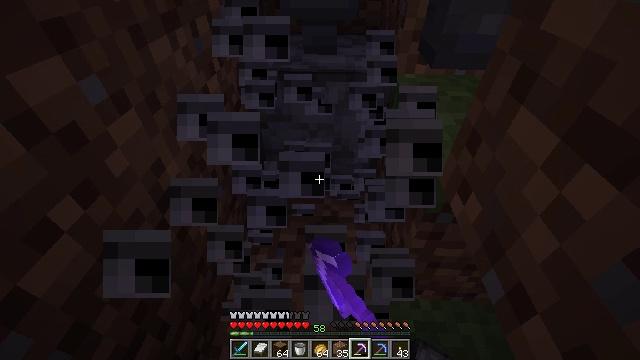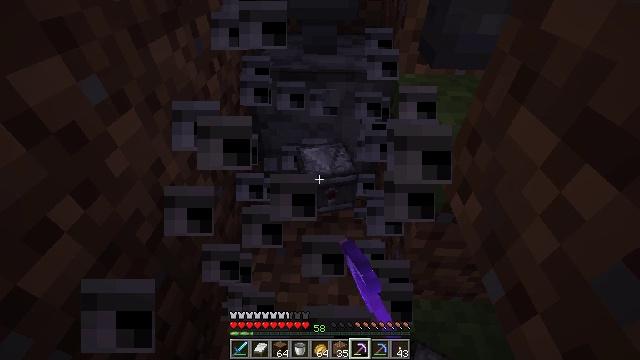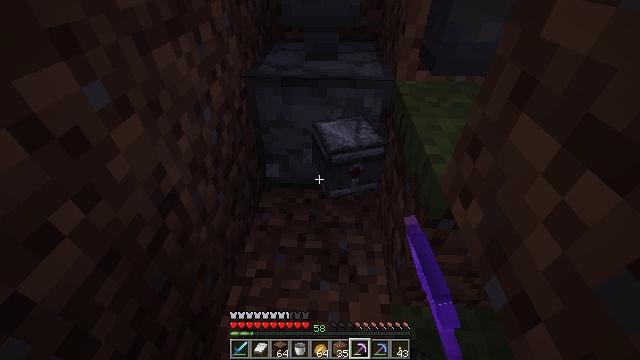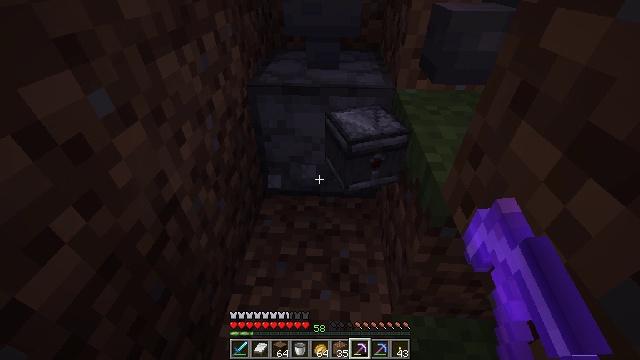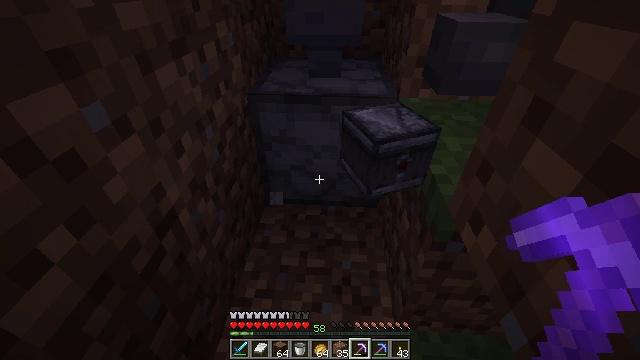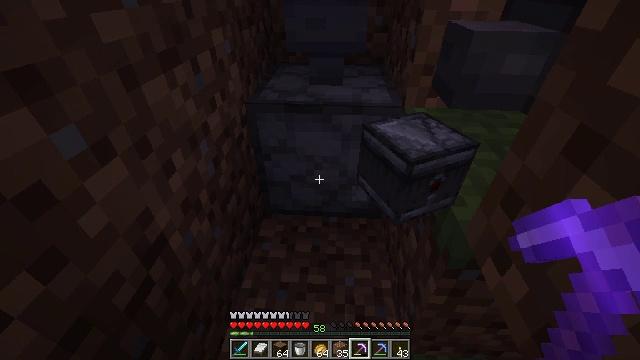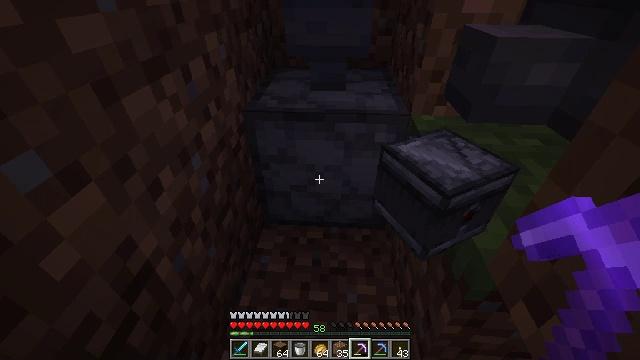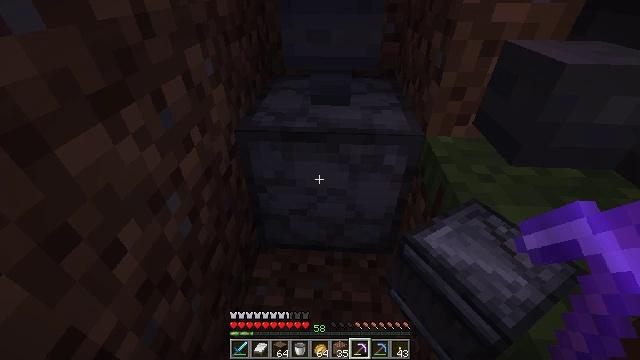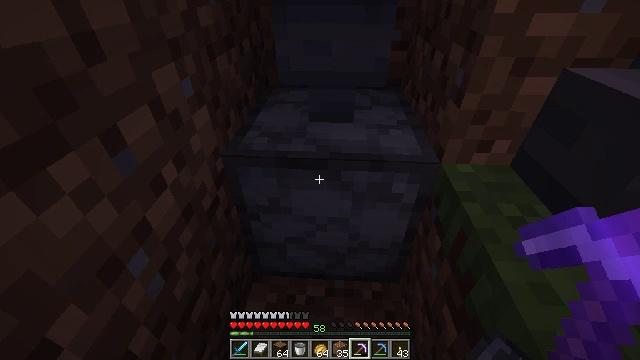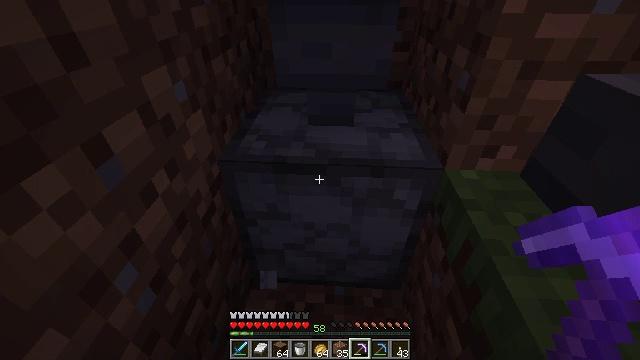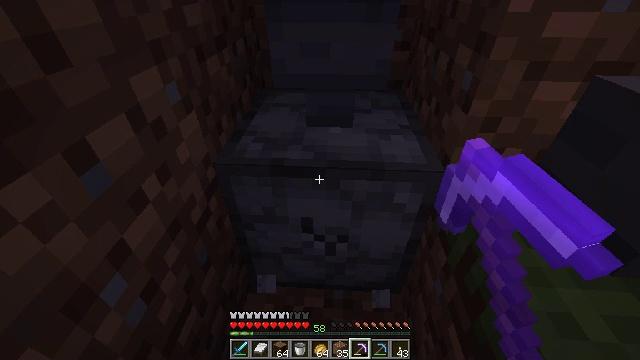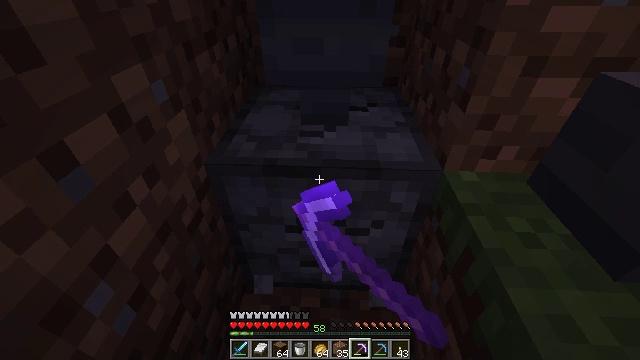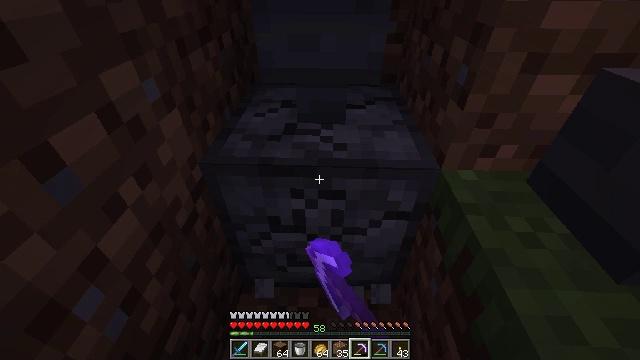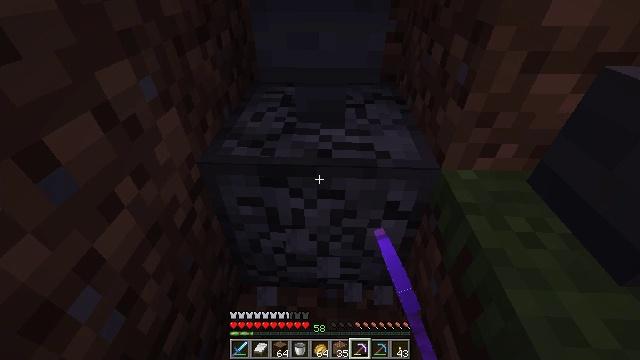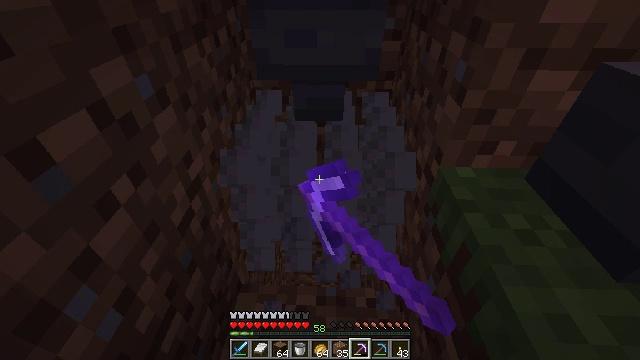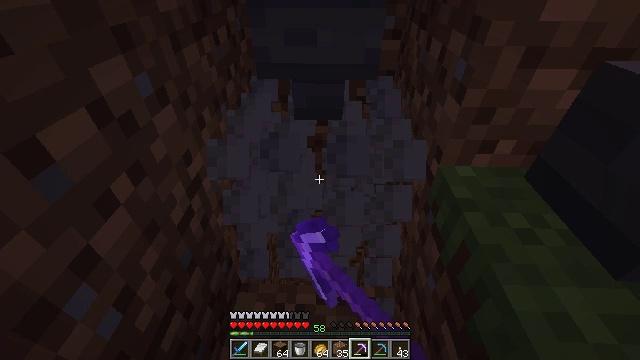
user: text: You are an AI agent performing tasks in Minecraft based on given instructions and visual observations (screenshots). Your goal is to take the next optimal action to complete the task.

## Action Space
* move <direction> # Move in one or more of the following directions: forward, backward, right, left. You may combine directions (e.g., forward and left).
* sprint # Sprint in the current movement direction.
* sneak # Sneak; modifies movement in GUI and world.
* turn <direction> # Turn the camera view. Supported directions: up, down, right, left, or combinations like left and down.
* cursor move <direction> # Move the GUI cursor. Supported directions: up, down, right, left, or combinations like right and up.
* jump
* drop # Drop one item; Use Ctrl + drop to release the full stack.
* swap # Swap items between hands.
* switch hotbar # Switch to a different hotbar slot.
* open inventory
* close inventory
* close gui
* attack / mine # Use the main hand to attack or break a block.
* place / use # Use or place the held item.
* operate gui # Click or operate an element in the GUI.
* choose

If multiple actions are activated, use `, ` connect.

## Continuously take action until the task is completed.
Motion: motion action
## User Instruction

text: Collect the dropper by hitting it.
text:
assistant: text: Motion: no_op
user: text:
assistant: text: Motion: turn up
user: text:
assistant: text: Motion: turn up
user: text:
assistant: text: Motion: move forward, turn up
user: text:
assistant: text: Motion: move forward
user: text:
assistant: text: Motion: move forward
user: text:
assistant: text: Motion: move forward
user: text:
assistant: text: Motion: no_op
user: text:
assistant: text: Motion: attack / mine
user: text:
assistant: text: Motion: attack / mine
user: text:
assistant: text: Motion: attack / mine
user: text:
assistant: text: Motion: attack / mine
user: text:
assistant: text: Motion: attack / mine
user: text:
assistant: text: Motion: attack / mine
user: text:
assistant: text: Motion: attack / mine
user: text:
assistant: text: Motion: attack / mine
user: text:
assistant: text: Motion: attack / mine
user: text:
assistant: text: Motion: attack / mine
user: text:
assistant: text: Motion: attack / mine